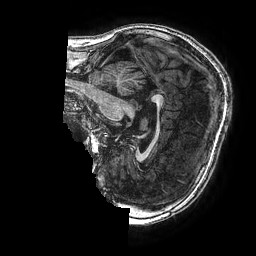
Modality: T1w
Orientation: sagittal
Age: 12
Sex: male
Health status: ill
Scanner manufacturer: ge
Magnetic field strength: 3 T
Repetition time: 0.00766 s
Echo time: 0.003476 s